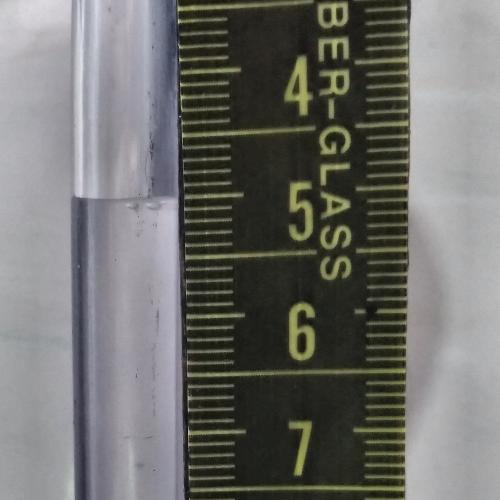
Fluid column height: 5.0 cm